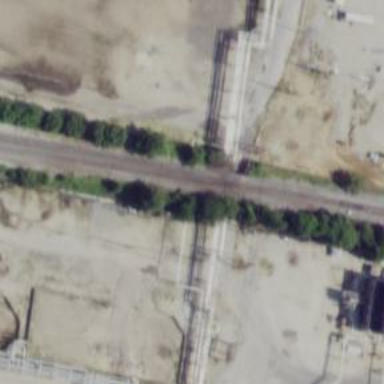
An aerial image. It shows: Railway yard with bridge over the rail.